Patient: sex M, age 61
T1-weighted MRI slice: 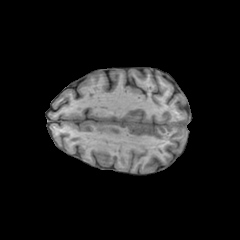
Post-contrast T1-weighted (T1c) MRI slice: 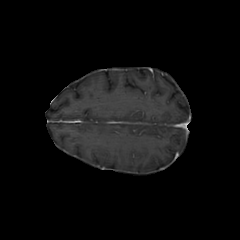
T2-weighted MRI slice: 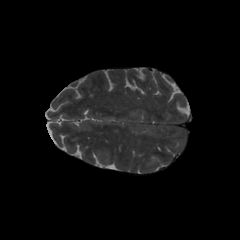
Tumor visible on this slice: no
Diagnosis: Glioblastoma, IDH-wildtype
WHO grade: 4